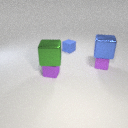
small purple rubber cube in front of small blue rubber cube